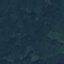
Land use / land cover: Forest